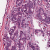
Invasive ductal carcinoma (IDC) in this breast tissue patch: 1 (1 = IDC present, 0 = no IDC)